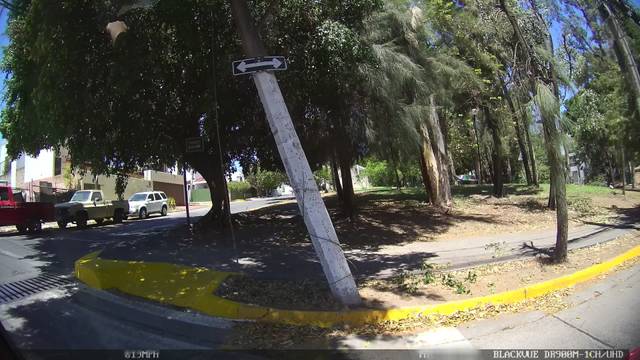
Region: Mexico
Coordinates: 20.684, -103.41